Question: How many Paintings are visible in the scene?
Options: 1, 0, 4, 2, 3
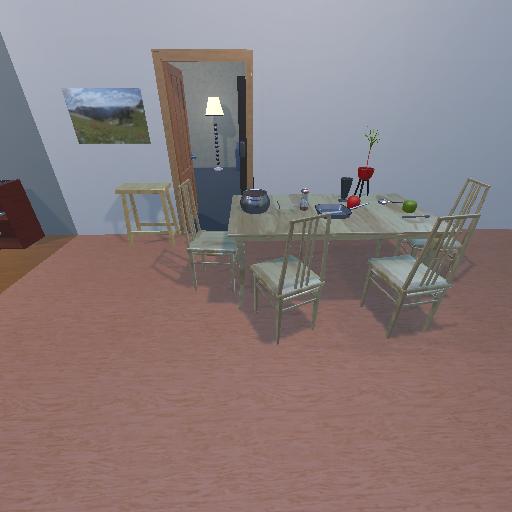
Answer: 1